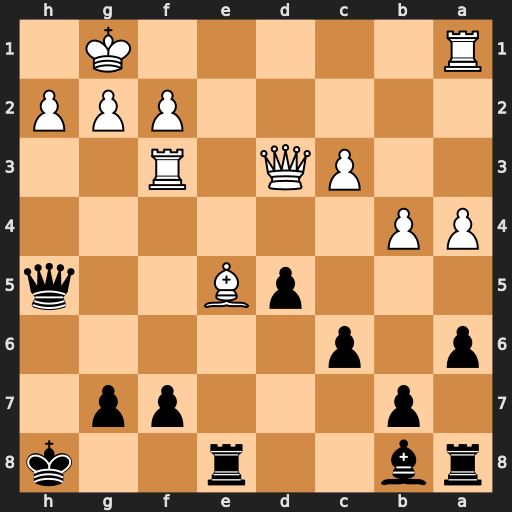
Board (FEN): rb2r2k/1p3pp1/p1p5/3pB2q/PP6/2PQ1R2/5PPP/R5K1
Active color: b
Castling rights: -
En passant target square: -
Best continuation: Qxe5 Rh3+ Kg8 Qh7+ Kf8 Re3 Qxh2+ Qxh2 Bxh2+